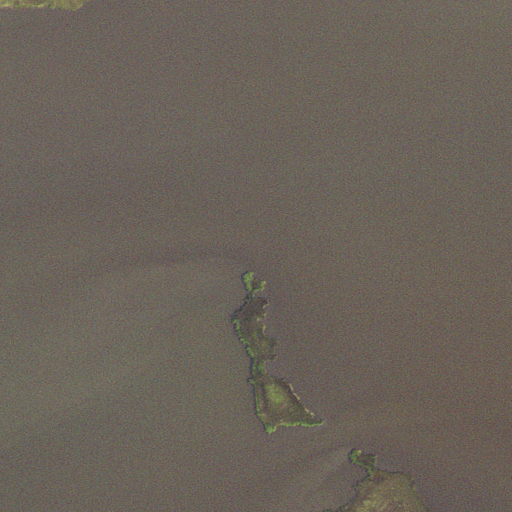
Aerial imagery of cape in Virginia named Green Point containing open water and herbaceous wetlands